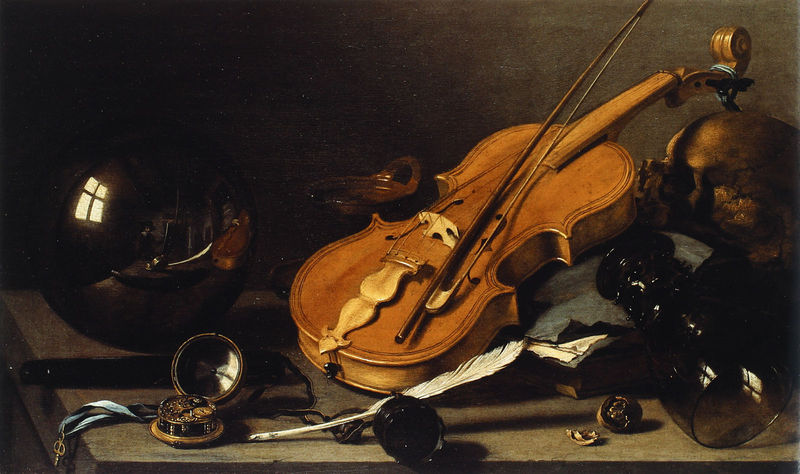
Titel: Vanitasstilleben
Künstler: Pieter Claesz
Institution: Nürnberg, Germanisches Nationalmuseum
Schlagwörter: blätter, feder, gemälde, weiß, fenster, glas, schwarz, tisch, tische, band, barock, schädel, tot, holland, instrument, spiegel, spiegelung, gold, kelch, musik, rund, krug, stilleben, stillleben, bogen, staffelei, uhr, vanitas, truhe, memento mori, buch, künstler, kugel, heft, geige, violine, totenkopf, reflektion, schlüssel, reflex, künstlerporträt, totenschädel, nuss, walnuss, fidel, glass, streichinstrument, kompass, schlüsseö, staffelei+, musikstilleben, trompe d'euil